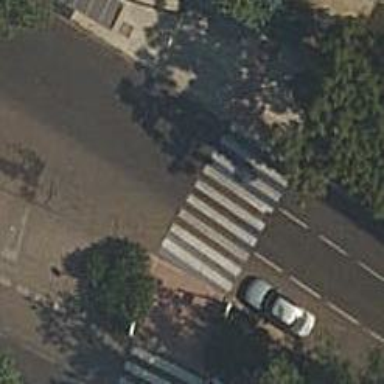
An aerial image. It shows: Zebra crossing on the road.